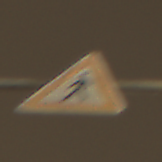
Verkehrszeichen: FussgaengerRechts
Umgebung: Outdoor, Urban
Tageszeit: Night
Wetter: Overcast
Licht: Artificial
Jahreszeit: NotSpecified
Kontrast: HighContrast